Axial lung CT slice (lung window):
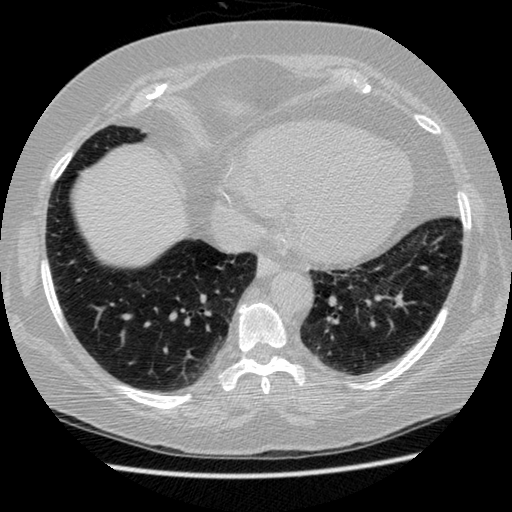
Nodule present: no